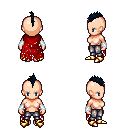
a pixel art fantasy rpg character, female body template, human, light skin, red tattered cape, metal pants, raven mohawk hairstyle, white cloth bracers, gold boots, four views (front, back, left, right), 2x2 character sprite sheet, small pixel art, hard edges, no anti-aliasing